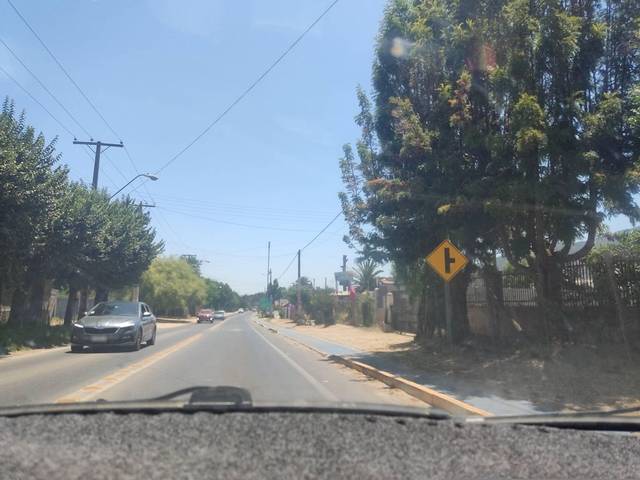
Region: Chile
Coordinates: -32.996, -71.228